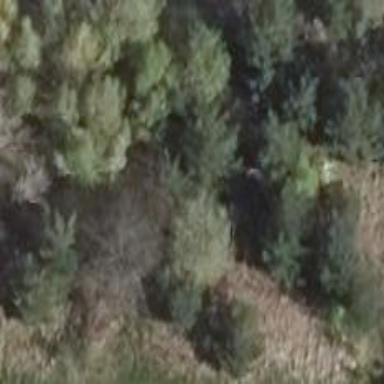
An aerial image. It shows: Patch of scrub vegetation.